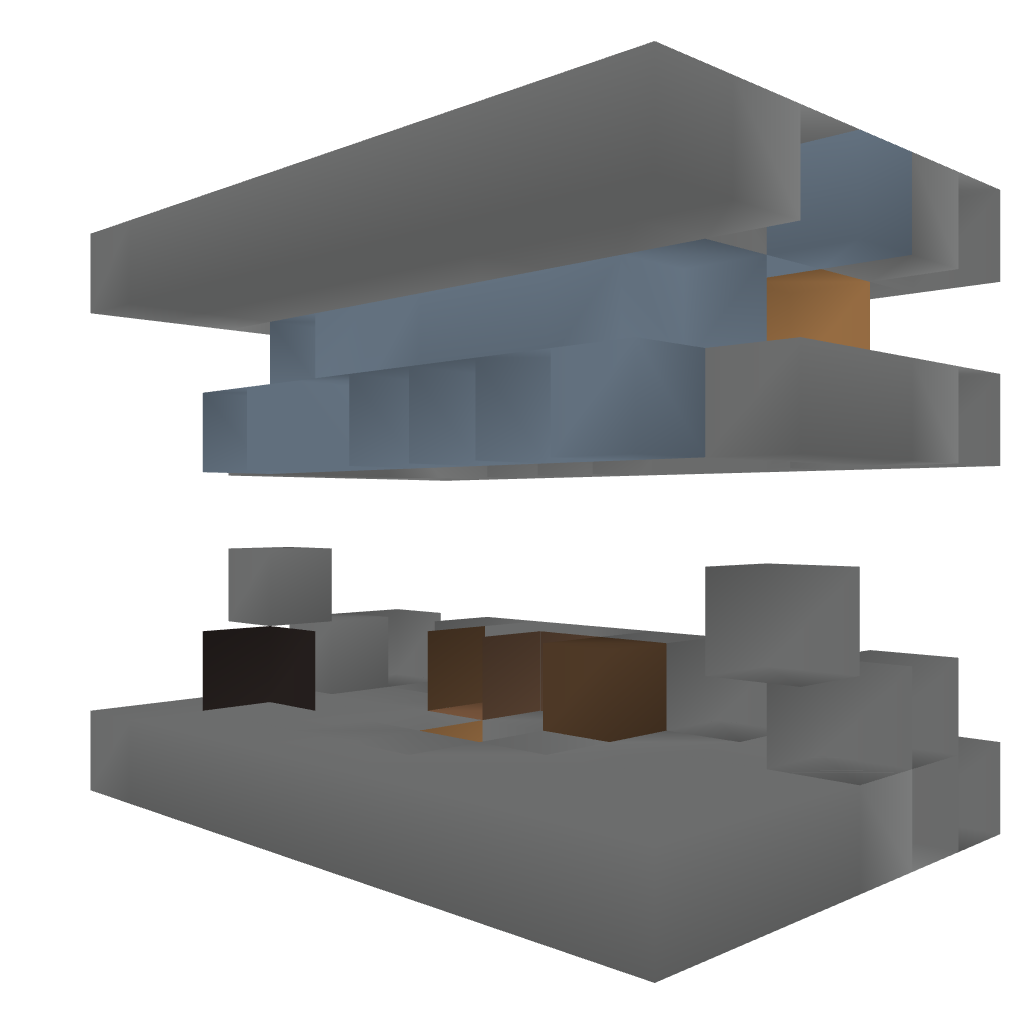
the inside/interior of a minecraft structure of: DJ BlockBeat's Booth